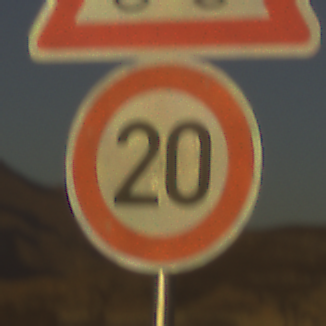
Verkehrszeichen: Geschwindigkeit20
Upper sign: RadverkehrRechts
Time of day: SunriseSunset
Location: Outdoor (Nature)
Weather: Clear
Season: NotSpecified
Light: Natural